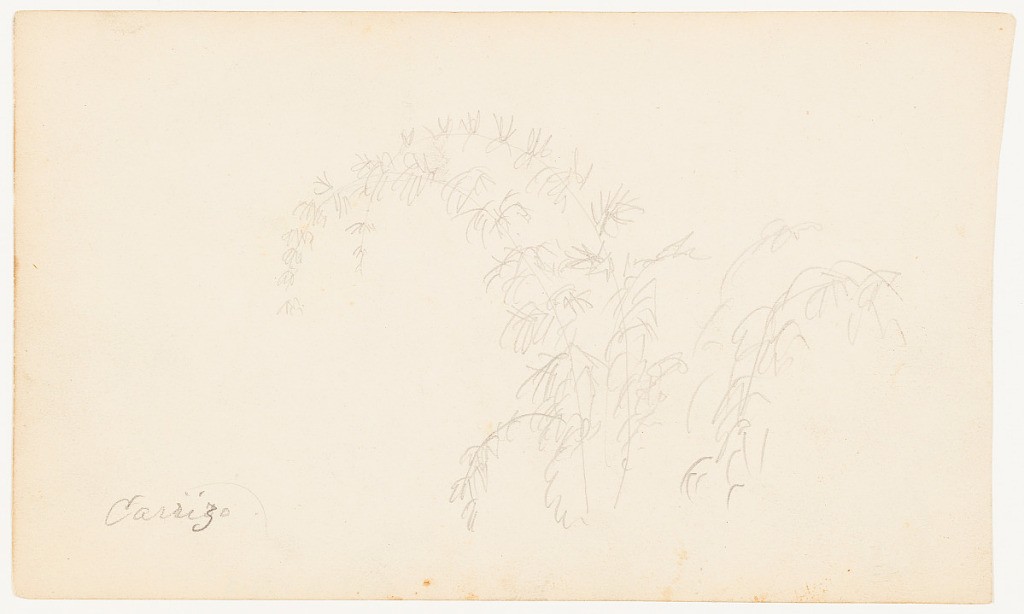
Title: Carrizo Reed Plant, Ecuador
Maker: Frederic Edwin Church, American, 1826–1900
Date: May–August 1857
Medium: Graphite on white wove paper; verso: graphite
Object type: Drawing
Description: Botanical sketch of a carrizo reed plant. Two tall plants--five in total--comprise the central focus as they bend downward and to the left.

Verso: Botanical sketches from Ecuador showing a view, at left, of a tree fern and, at right, two separate plants.